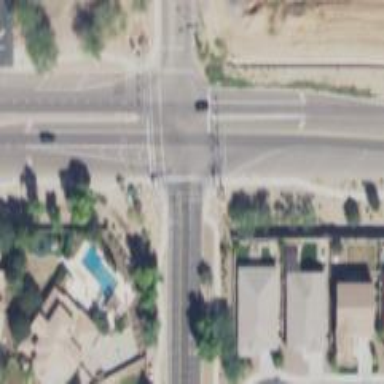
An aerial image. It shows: Crossing road.